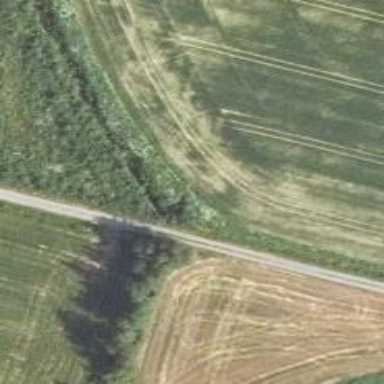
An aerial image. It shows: Culvert tunnel.